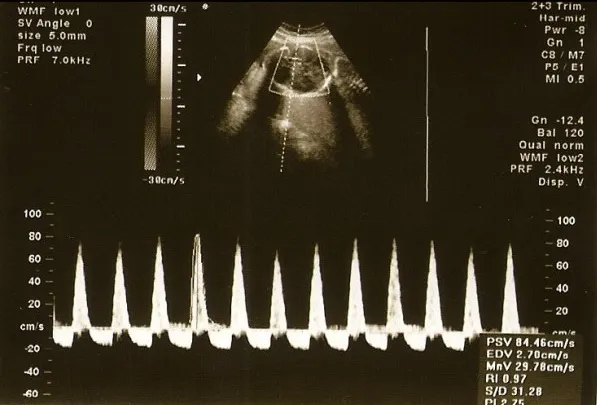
Sonogram showing reverse flow in the MCA.
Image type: radiology (ultrasound)